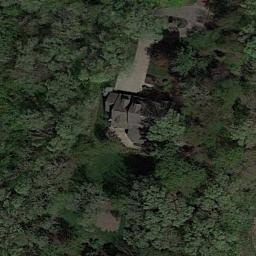
Label: residential